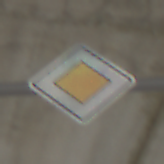
Verkehrszeichen: Vorfahrtsstrasse
Umgebung: Roofed, Suburban
Tageszeit: MorningAfternoon
Wetter: PartlyCloudy
Licht: Natural
Jahreszeit: Winter
Kontrast: LowContrast